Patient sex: M
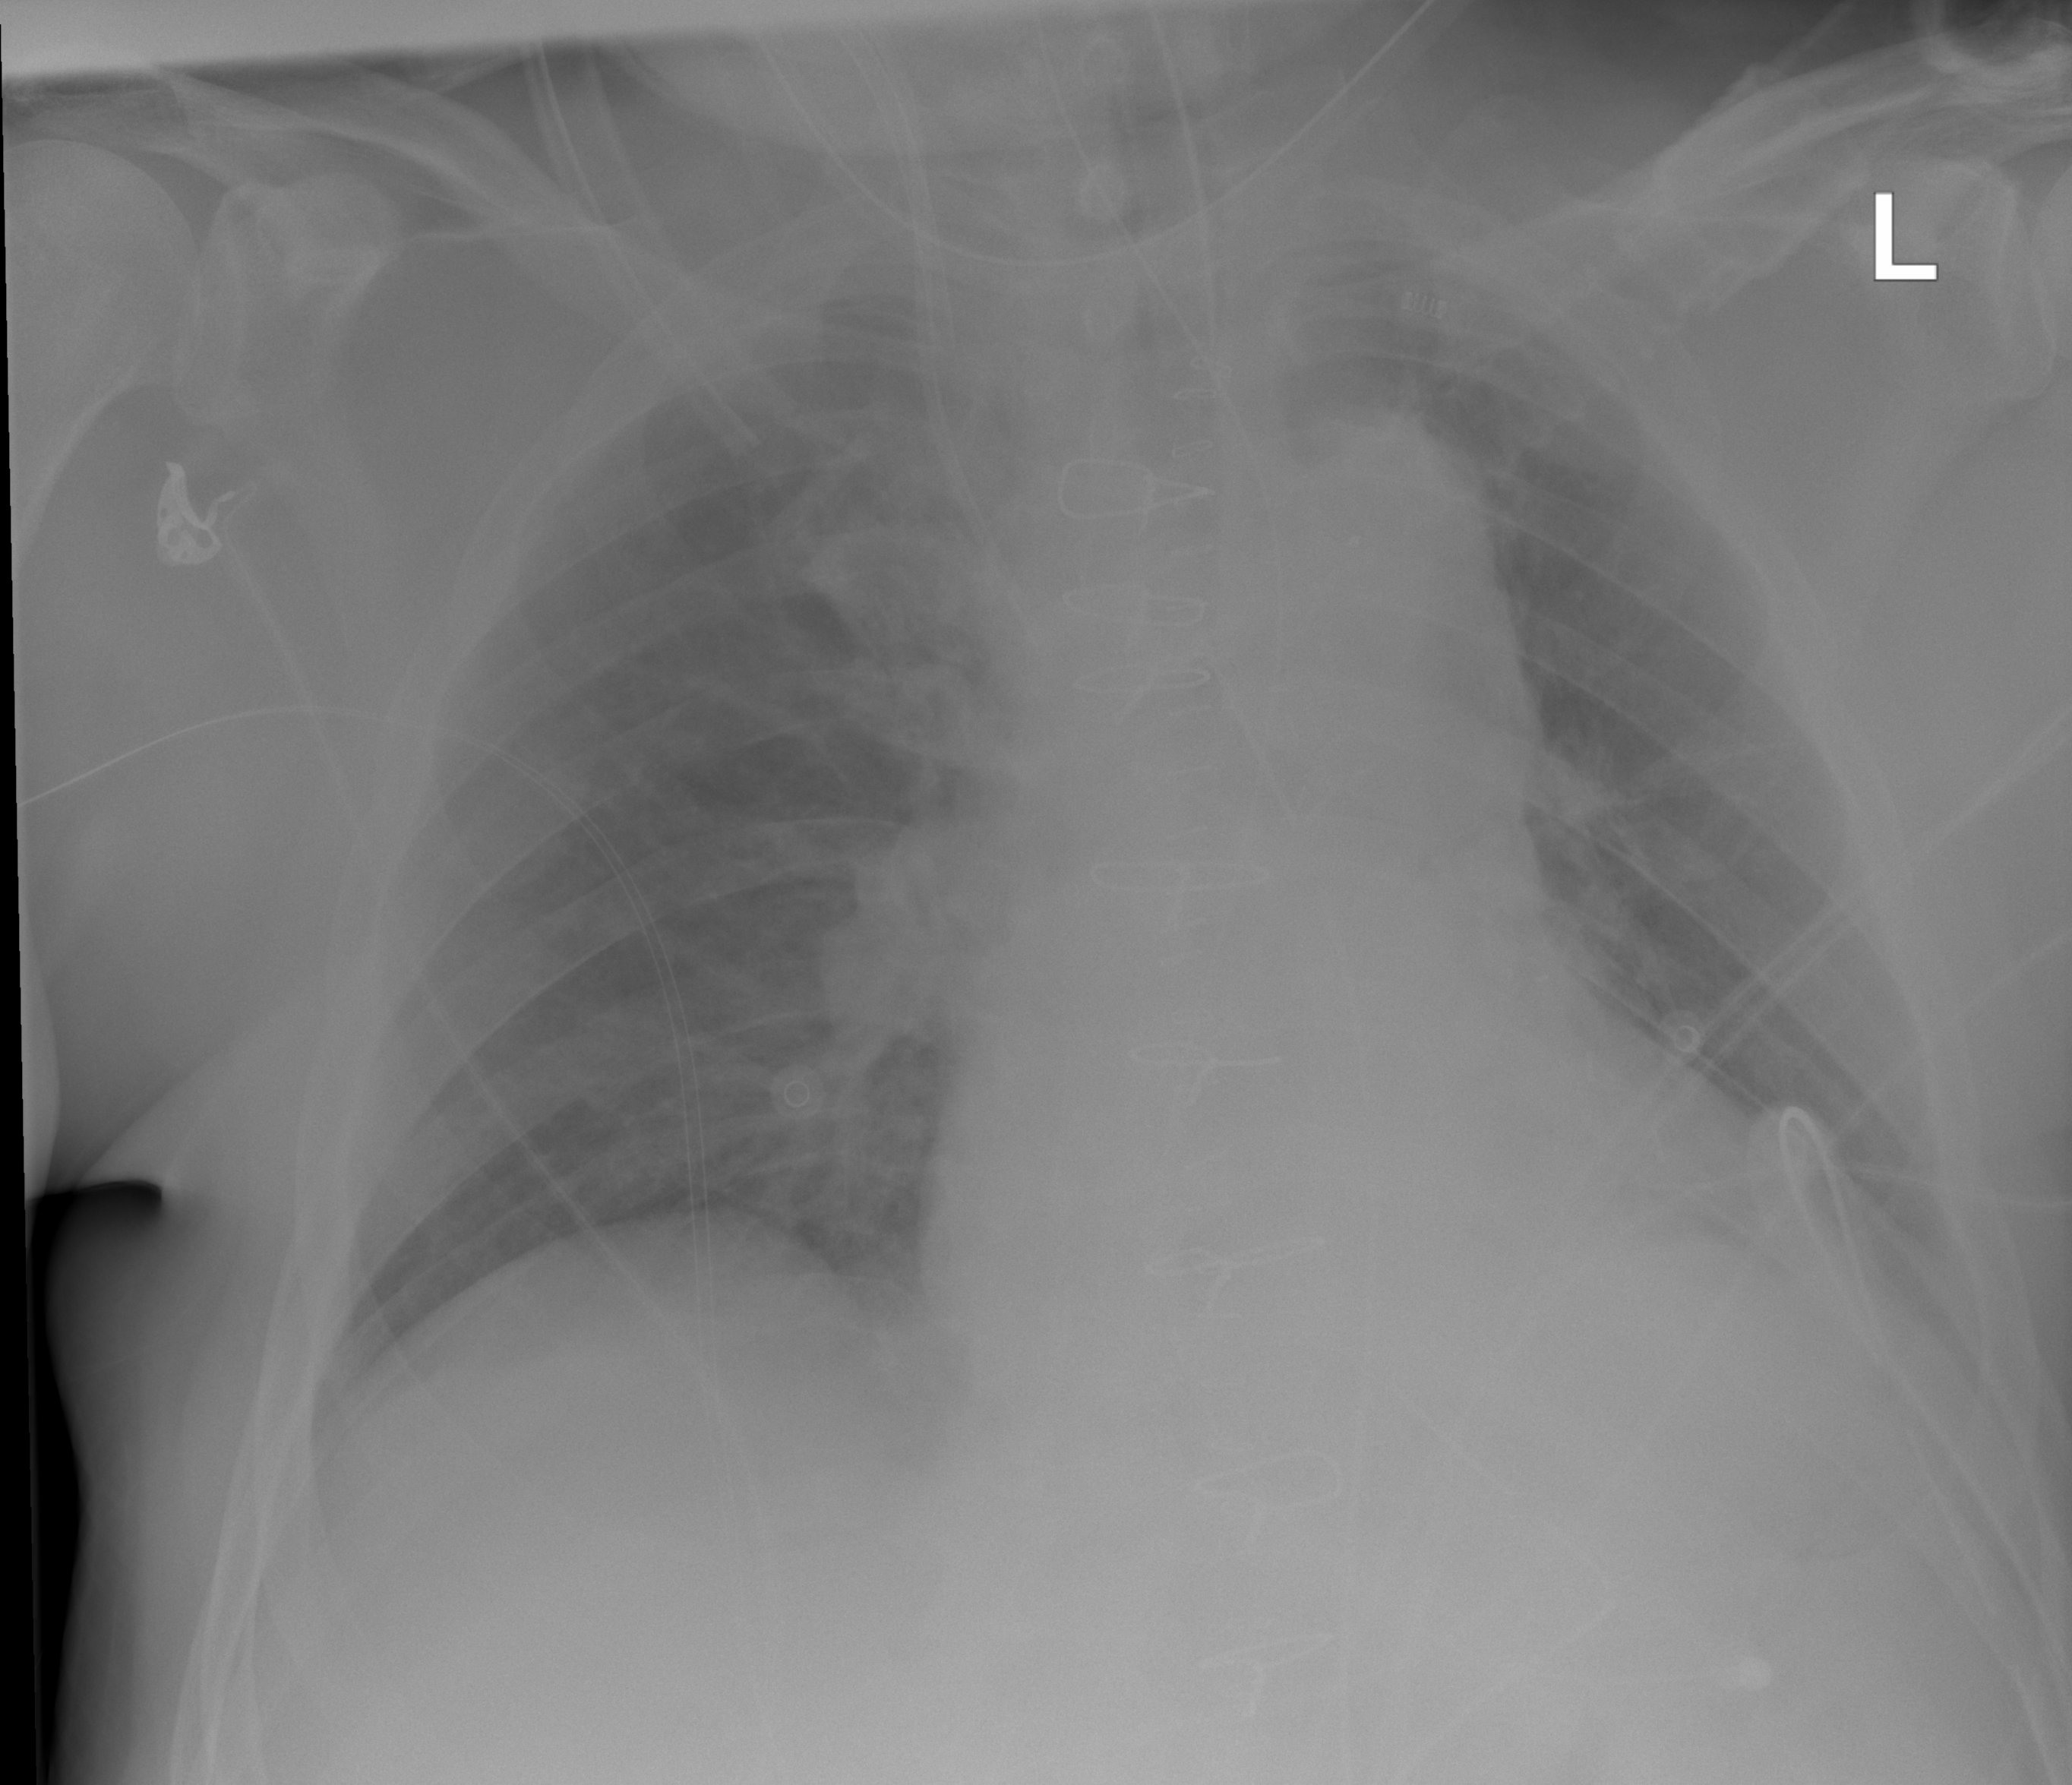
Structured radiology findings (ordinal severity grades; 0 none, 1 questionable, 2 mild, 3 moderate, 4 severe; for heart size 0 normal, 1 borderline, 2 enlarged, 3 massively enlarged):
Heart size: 0
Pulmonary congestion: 0
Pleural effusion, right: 0
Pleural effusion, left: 2
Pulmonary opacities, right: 0
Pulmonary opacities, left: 0
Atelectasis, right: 0
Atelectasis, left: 0